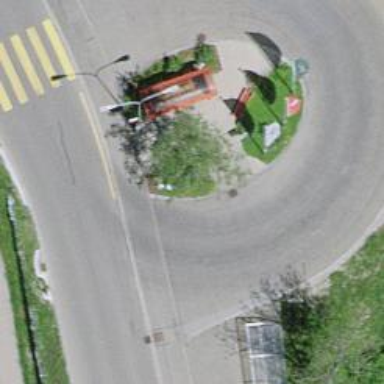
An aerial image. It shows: Bus stop with sheltered platform for public transport.